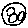
Label: moon